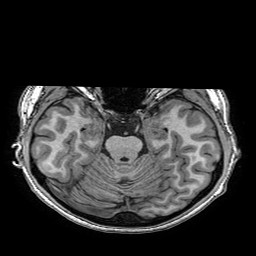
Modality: T1w
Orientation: coronal
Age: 21
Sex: female
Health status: healthy